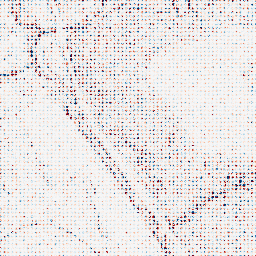
Category: wavelet
Decomposition family: wavelet_reverse_biorthogonal
Decomposition parameters: wavelet: rbio1.3
level: 1
Upsampling method: sinc_hamming
Upsampling parameters: scale: 8
kernel_size: 4
Upsampling scale: 8